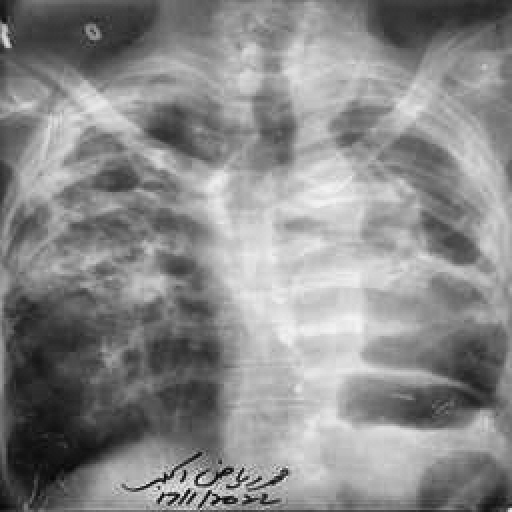
Finding: TUBERCULOSIS